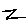
Label: zigzag